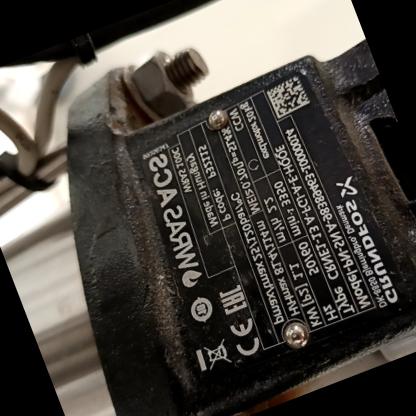
Klasa: tabliczka-znamionowa